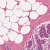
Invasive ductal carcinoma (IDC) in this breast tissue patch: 0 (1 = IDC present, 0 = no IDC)